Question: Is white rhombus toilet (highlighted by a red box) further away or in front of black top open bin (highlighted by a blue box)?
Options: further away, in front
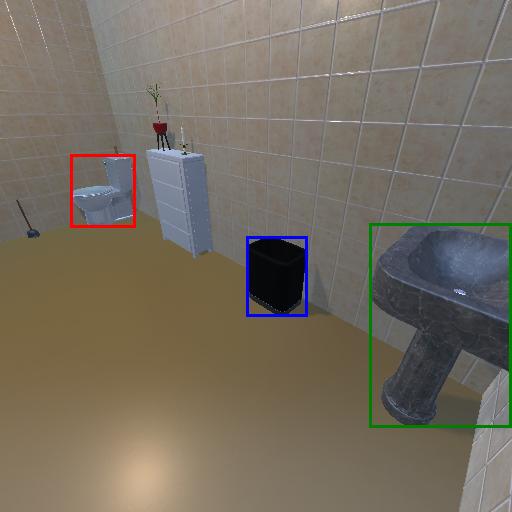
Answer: further away